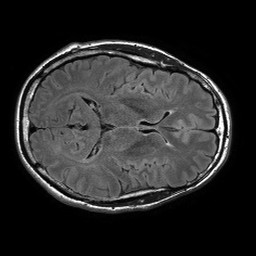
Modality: FLAIR
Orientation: axial
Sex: male
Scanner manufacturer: philips
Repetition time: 11 s
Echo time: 0.125 s